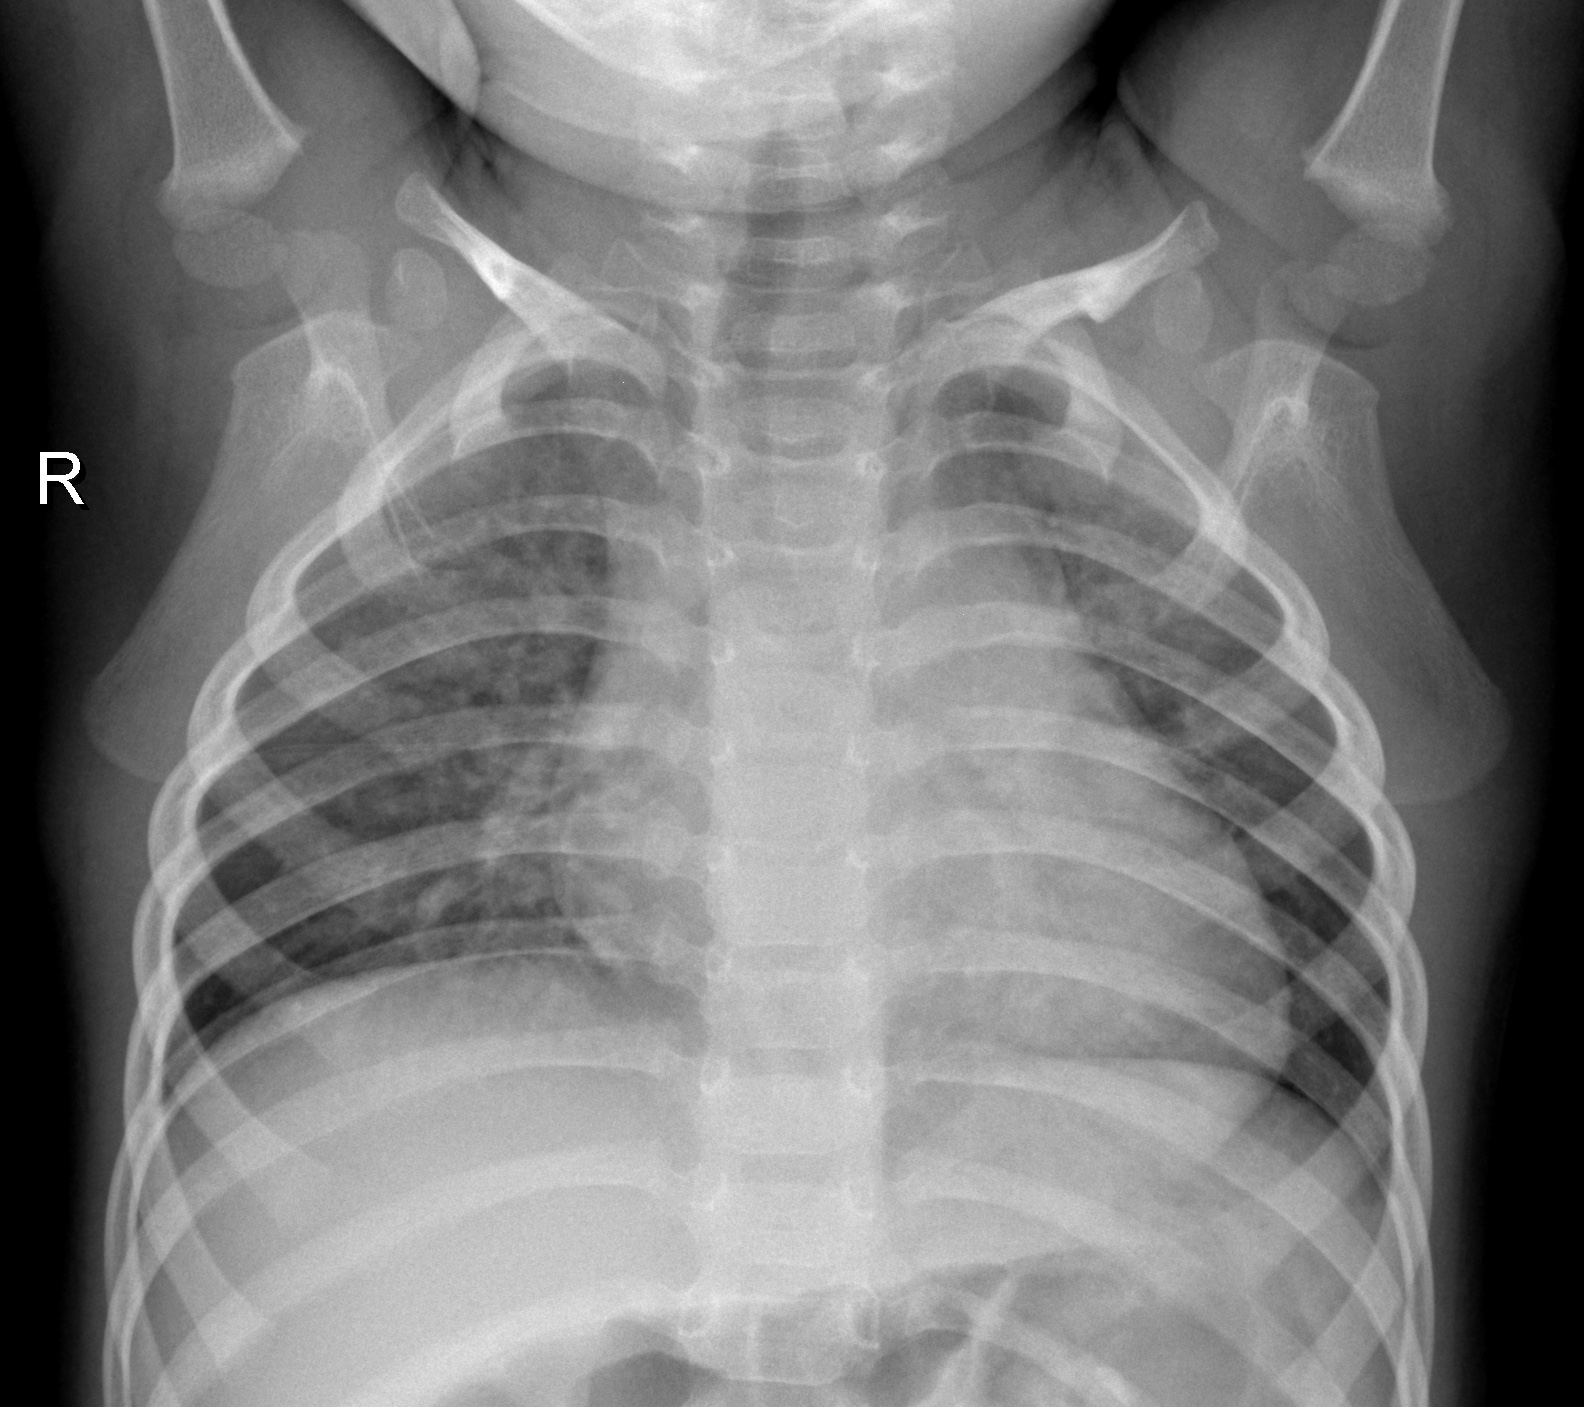
Diagnosis: NORMAL